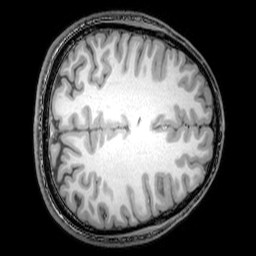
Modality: T1w
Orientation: axial
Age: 22
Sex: male
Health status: healthy
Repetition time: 0.081 s
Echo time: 0.037 s